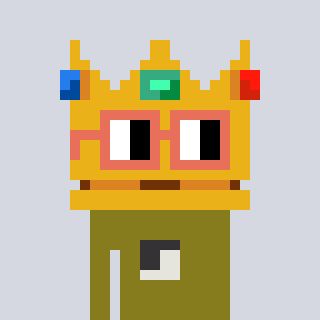
a pixel art character with square orange glasses, a crown-shaped head and a gunk-colored body on a cool background